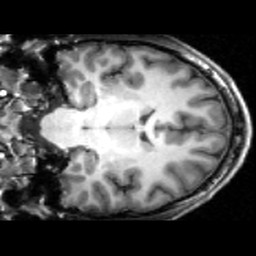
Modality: T1w
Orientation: coronal
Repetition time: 0.008948 s
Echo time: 0.001784 s